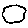
Label: hexagon